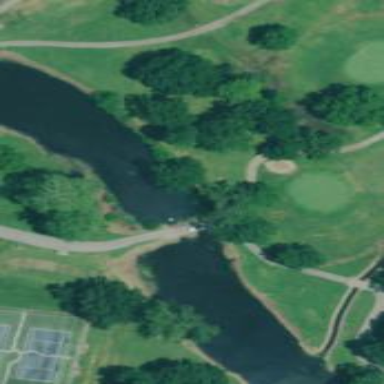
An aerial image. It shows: Water hazard in golf course. The hazard is natural water feature.